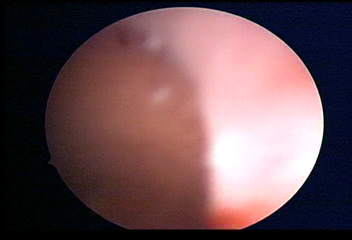
Modality: WLC
Class: Normal mucosa
Bladder cancer association: No